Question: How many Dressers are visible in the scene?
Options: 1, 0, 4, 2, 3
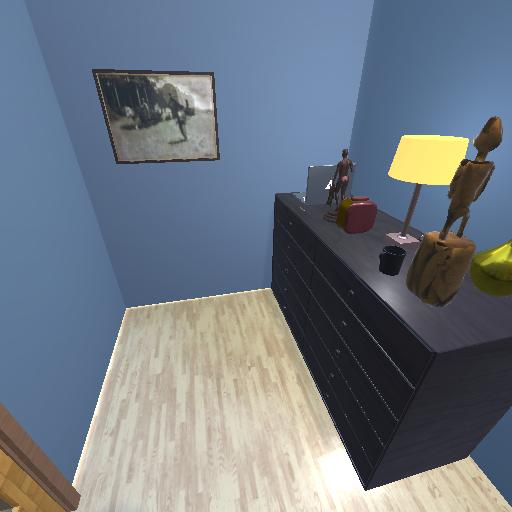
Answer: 1